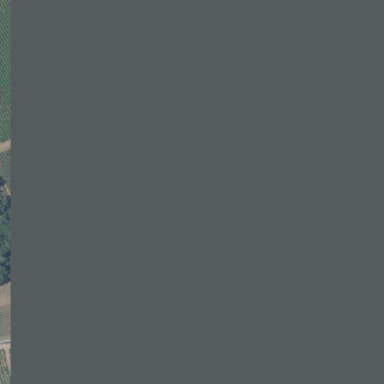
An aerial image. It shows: Vineyard with wine grapes as the main crop.